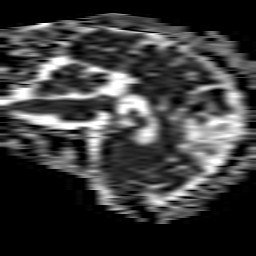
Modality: ADC
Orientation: sagittal
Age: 65
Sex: male
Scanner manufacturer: philips
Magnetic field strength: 1.5 T
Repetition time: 4.795 s
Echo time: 0.07764 s